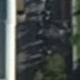
Vehicle type: Motorcycle